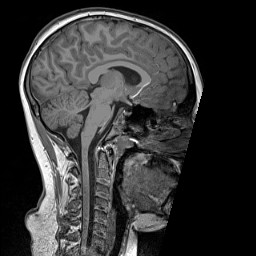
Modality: T1w
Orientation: sagittal
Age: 11
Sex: male
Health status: ill